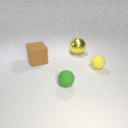
large yellow metal sphere behind small green rubber sphere